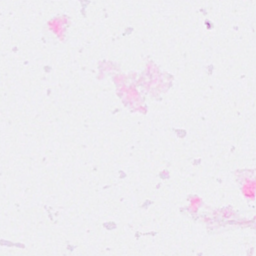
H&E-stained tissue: Breast